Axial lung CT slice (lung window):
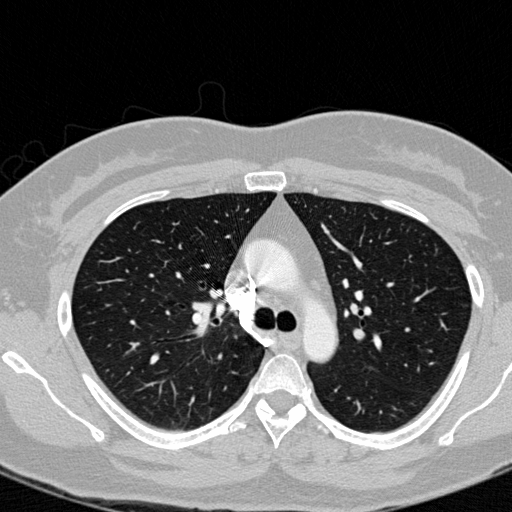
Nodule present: no